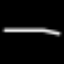
Label: line